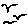
Label: bird